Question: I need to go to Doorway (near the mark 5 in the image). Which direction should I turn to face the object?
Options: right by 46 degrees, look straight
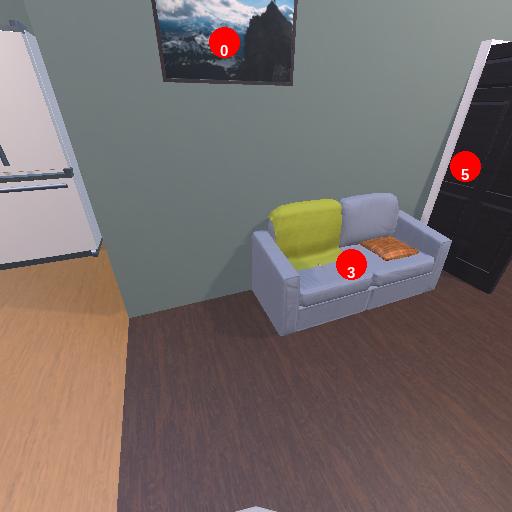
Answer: right by 46 degrees